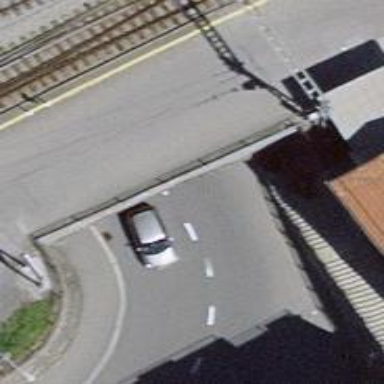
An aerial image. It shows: Tertiary road with paved surface that goes through tunnel.